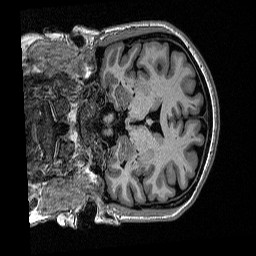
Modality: T1w
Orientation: coronal
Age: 50
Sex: female
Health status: healthy
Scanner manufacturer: siemens
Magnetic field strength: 1.5 T
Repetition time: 2.73 s
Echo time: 0.00357 s